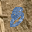
Label: 8